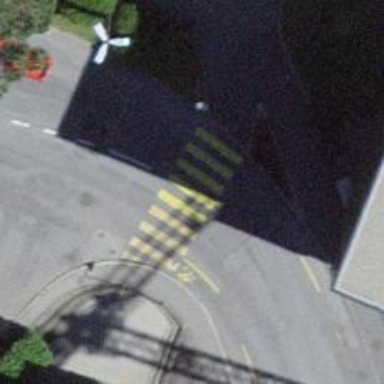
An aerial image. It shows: Marked zebra crossing on the road.